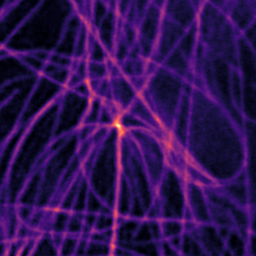
Label: Super-resolution Microtubules image